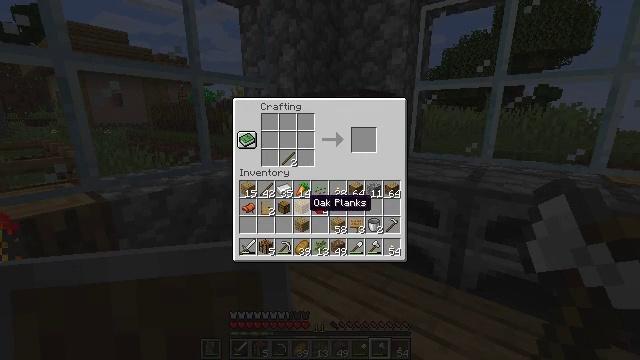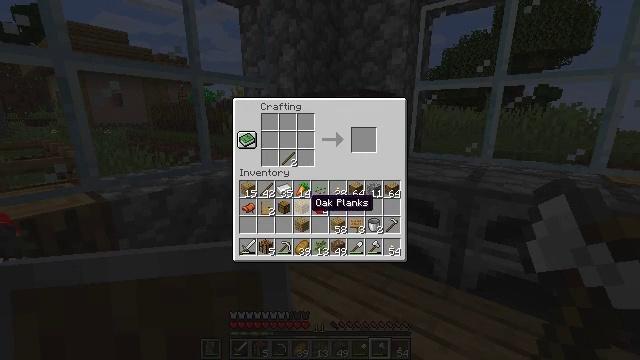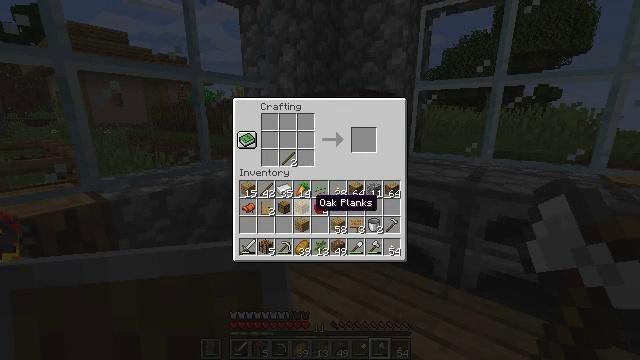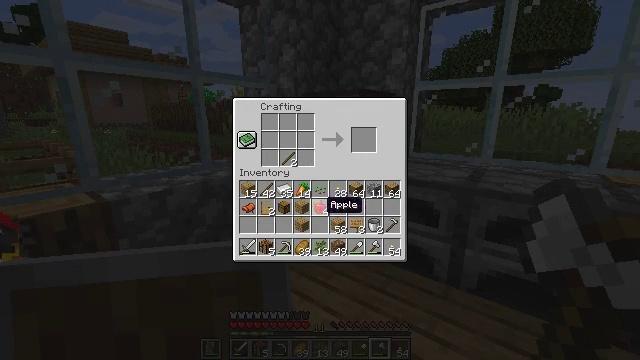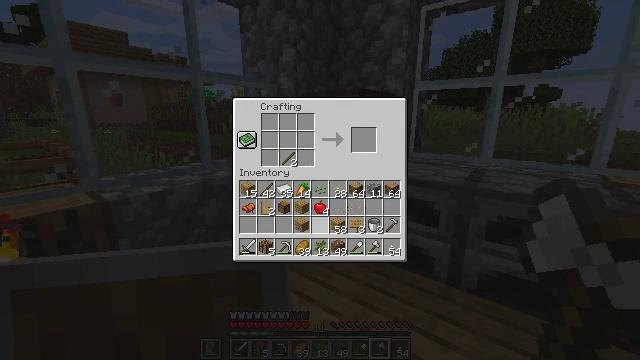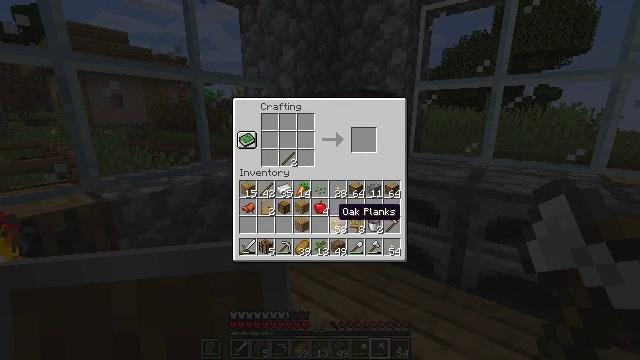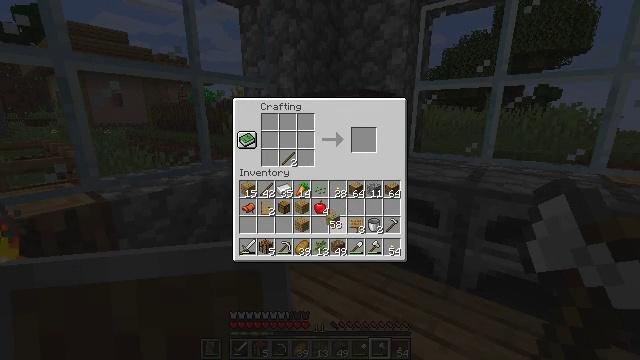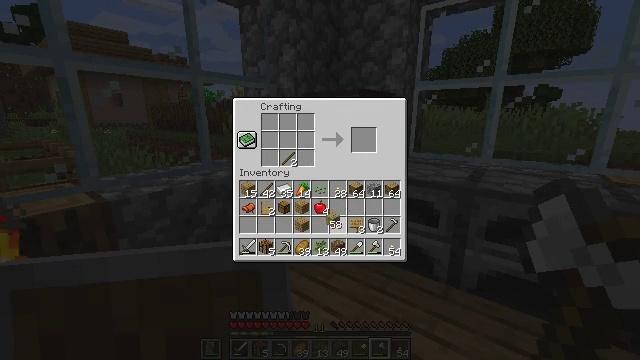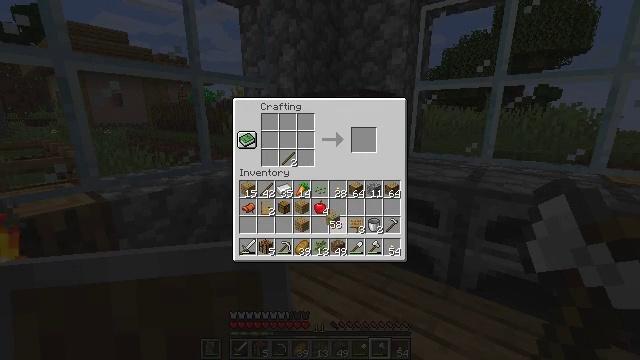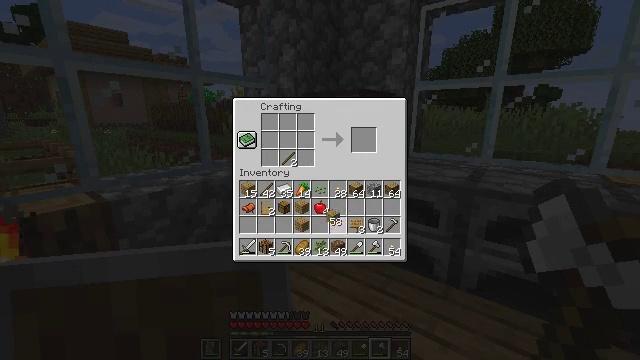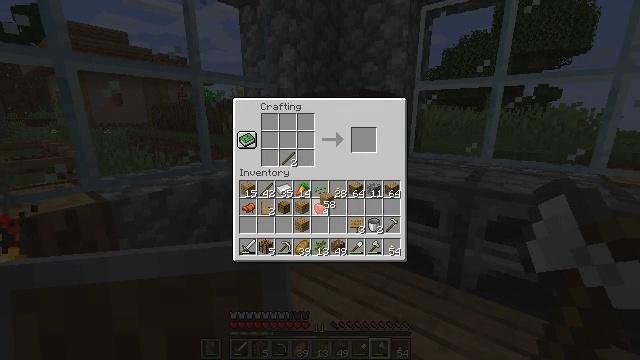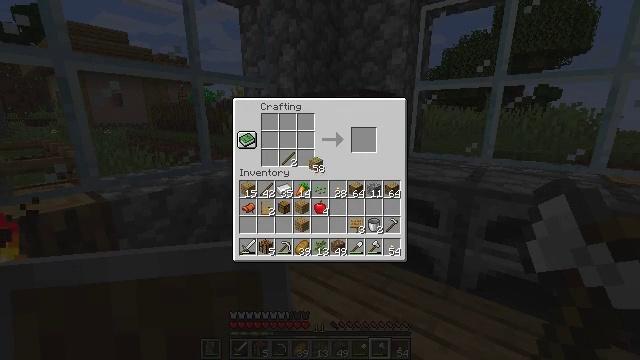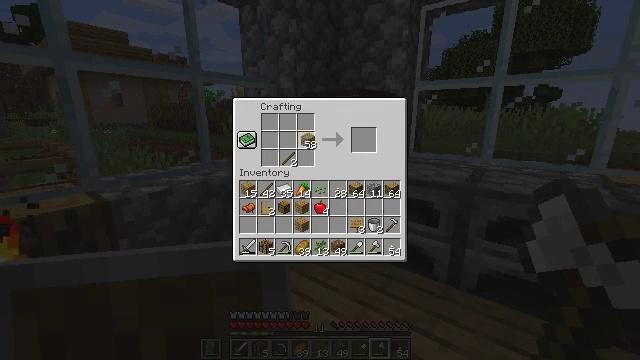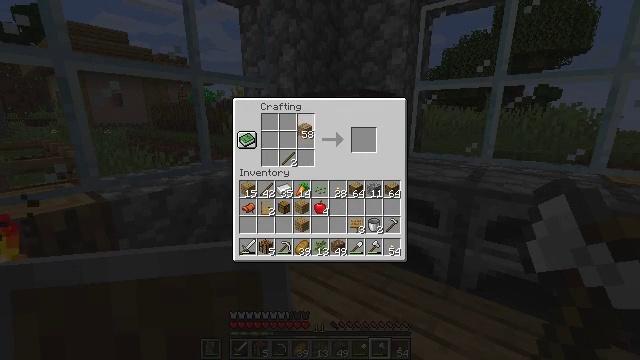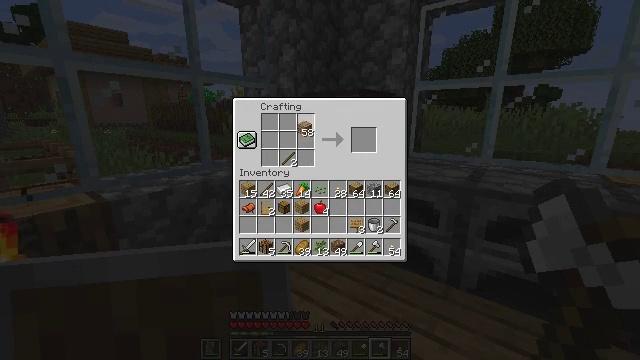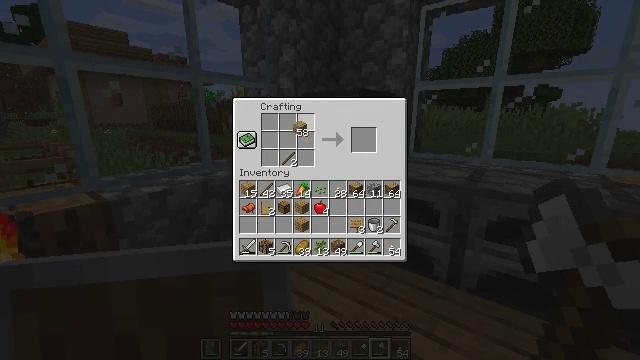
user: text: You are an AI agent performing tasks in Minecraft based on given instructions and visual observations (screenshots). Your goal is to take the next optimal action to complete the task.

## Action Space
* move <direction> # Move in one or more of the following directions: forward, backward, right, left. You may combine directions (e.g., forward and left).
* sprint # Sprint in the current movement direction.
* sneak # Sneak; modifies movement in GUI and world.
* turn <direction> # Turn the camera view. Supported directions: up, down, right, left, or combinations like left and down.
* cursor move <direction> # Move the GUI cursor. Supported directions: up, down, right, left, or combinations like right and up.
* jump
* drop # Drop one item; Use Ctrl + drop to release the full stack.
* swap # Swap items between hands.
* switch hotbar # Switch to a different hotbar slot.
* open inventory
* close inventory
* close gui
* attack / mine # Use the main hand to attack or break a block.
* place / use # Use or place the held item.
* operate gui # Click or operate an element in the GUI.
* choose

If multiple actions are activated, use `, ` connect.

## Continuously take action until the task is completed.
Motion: motion action
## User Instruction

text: Craft an oak sign.
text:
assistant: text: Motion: no_op
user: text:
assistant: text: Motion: no_op
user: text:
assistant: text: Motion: cursor move right
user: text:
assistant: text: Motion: cursor move right
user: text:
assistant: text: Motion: no_op
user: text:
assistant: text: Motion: operate gui
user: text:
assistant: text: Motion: operate gui
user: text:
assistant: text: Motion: operate gui
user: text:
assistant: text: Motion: no_op
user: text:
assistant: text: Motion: cursor move up
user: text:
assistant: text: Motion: cursor move left and up
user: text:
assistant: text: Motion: cursor move left and up
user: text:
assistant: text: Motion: cursor move up
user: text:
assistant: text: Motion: choose
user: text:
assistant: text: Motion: choose
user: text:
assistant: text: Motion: cursor move left, choose
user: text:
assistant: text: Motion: choose
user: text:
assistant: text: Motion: choose
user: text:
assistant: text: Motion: choose
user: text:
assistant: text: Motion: cursor move right, choose
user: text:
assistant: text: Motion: cursor move up, choose
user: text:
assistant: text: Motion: cursor move left and up, choose
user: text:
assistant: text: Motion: cursor move left, choose
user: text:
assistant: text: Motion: cursor move left, choose
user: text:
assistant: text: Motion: choose
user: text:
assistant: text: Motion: cursor move down, choose
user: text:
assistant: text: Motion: cursor move down, choose
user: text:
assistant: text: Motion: choose
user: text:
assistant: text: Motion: choose
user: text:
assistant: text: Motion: choose